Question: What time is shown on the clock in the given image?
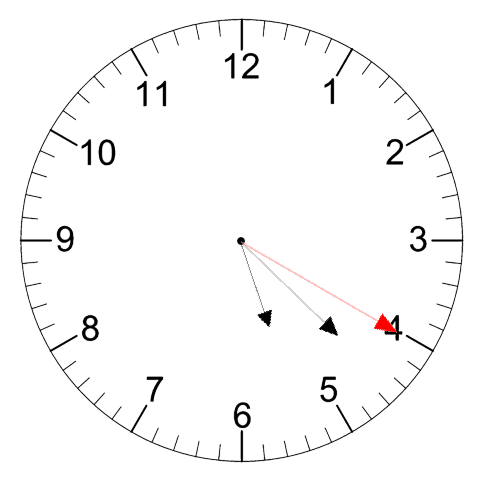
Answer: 05:22:20